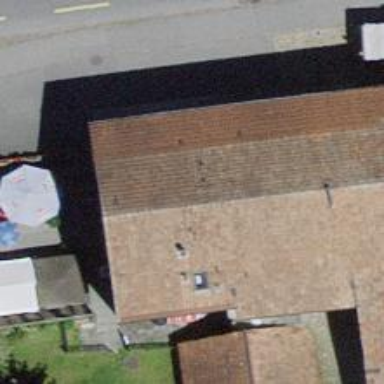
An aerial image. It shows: Restaurant.